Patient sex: M
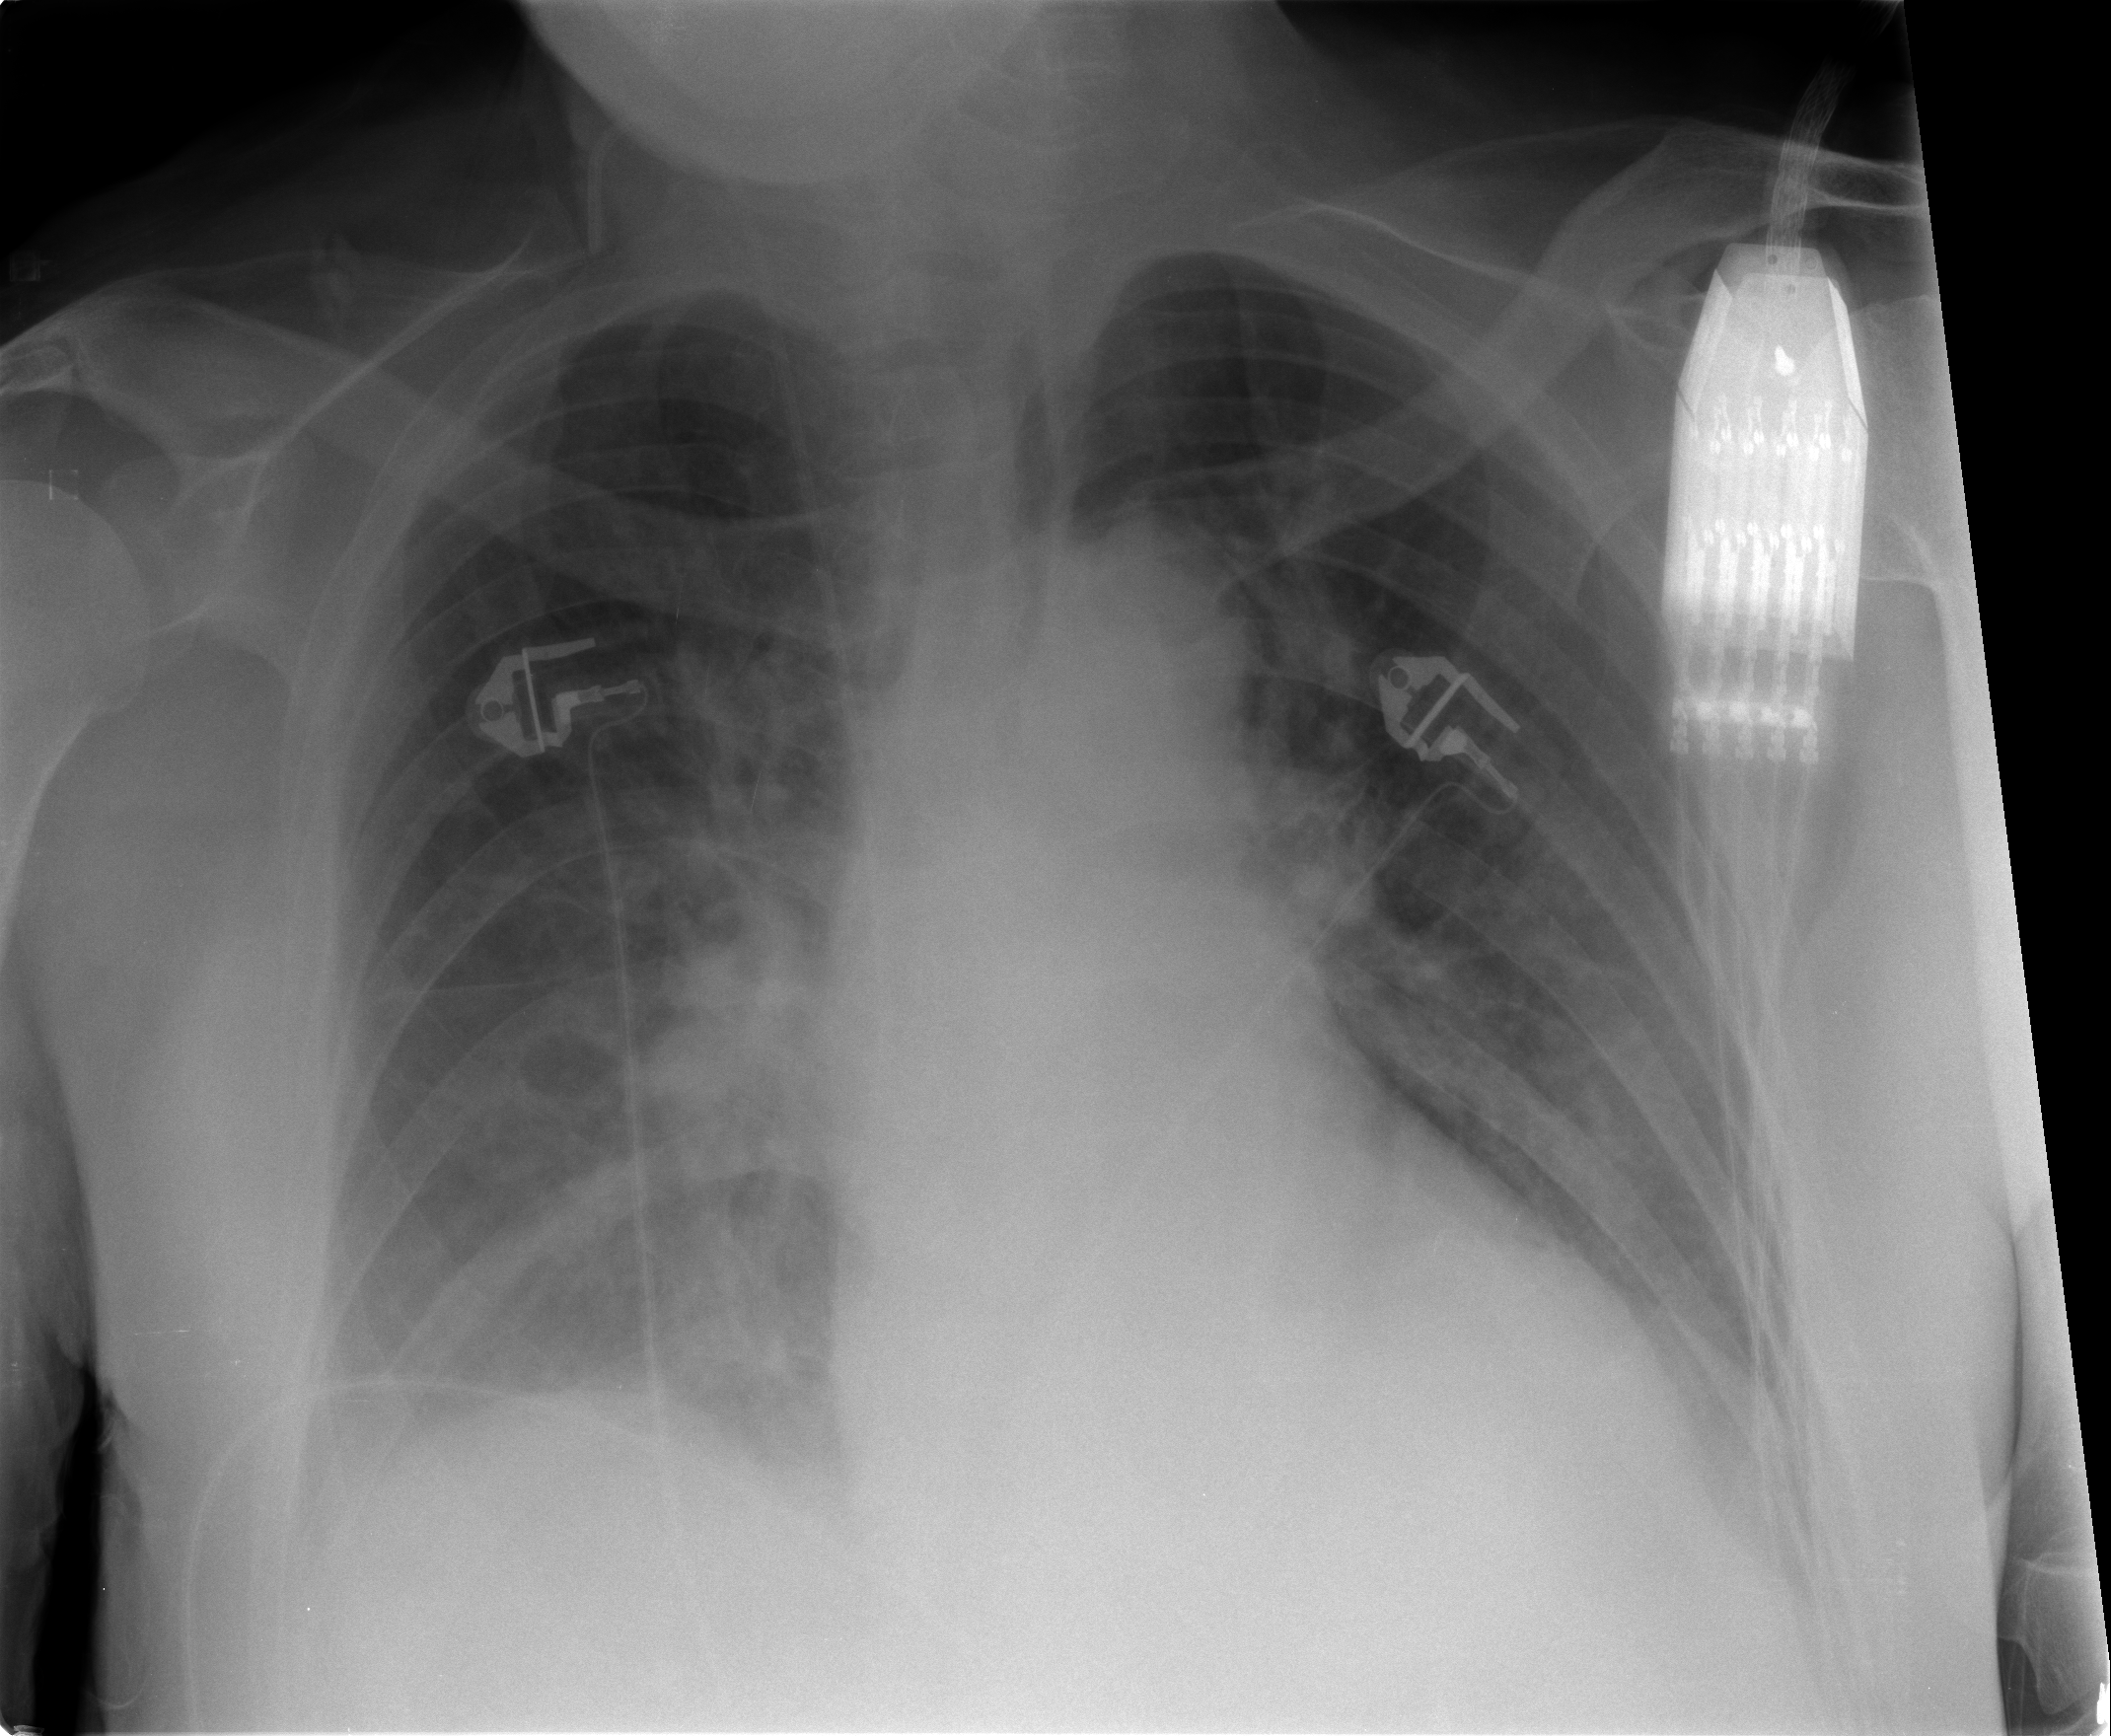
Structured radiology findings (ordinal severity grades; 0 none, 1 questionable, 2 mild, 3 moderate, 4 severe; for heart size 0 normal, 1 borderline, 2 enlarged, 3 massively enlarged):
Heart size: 2
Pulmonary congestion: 2
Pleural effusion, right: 2
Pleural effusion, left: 1
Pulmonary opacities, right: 2
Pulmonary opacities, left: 0
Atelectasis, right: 2
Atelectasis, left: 0